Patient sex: M
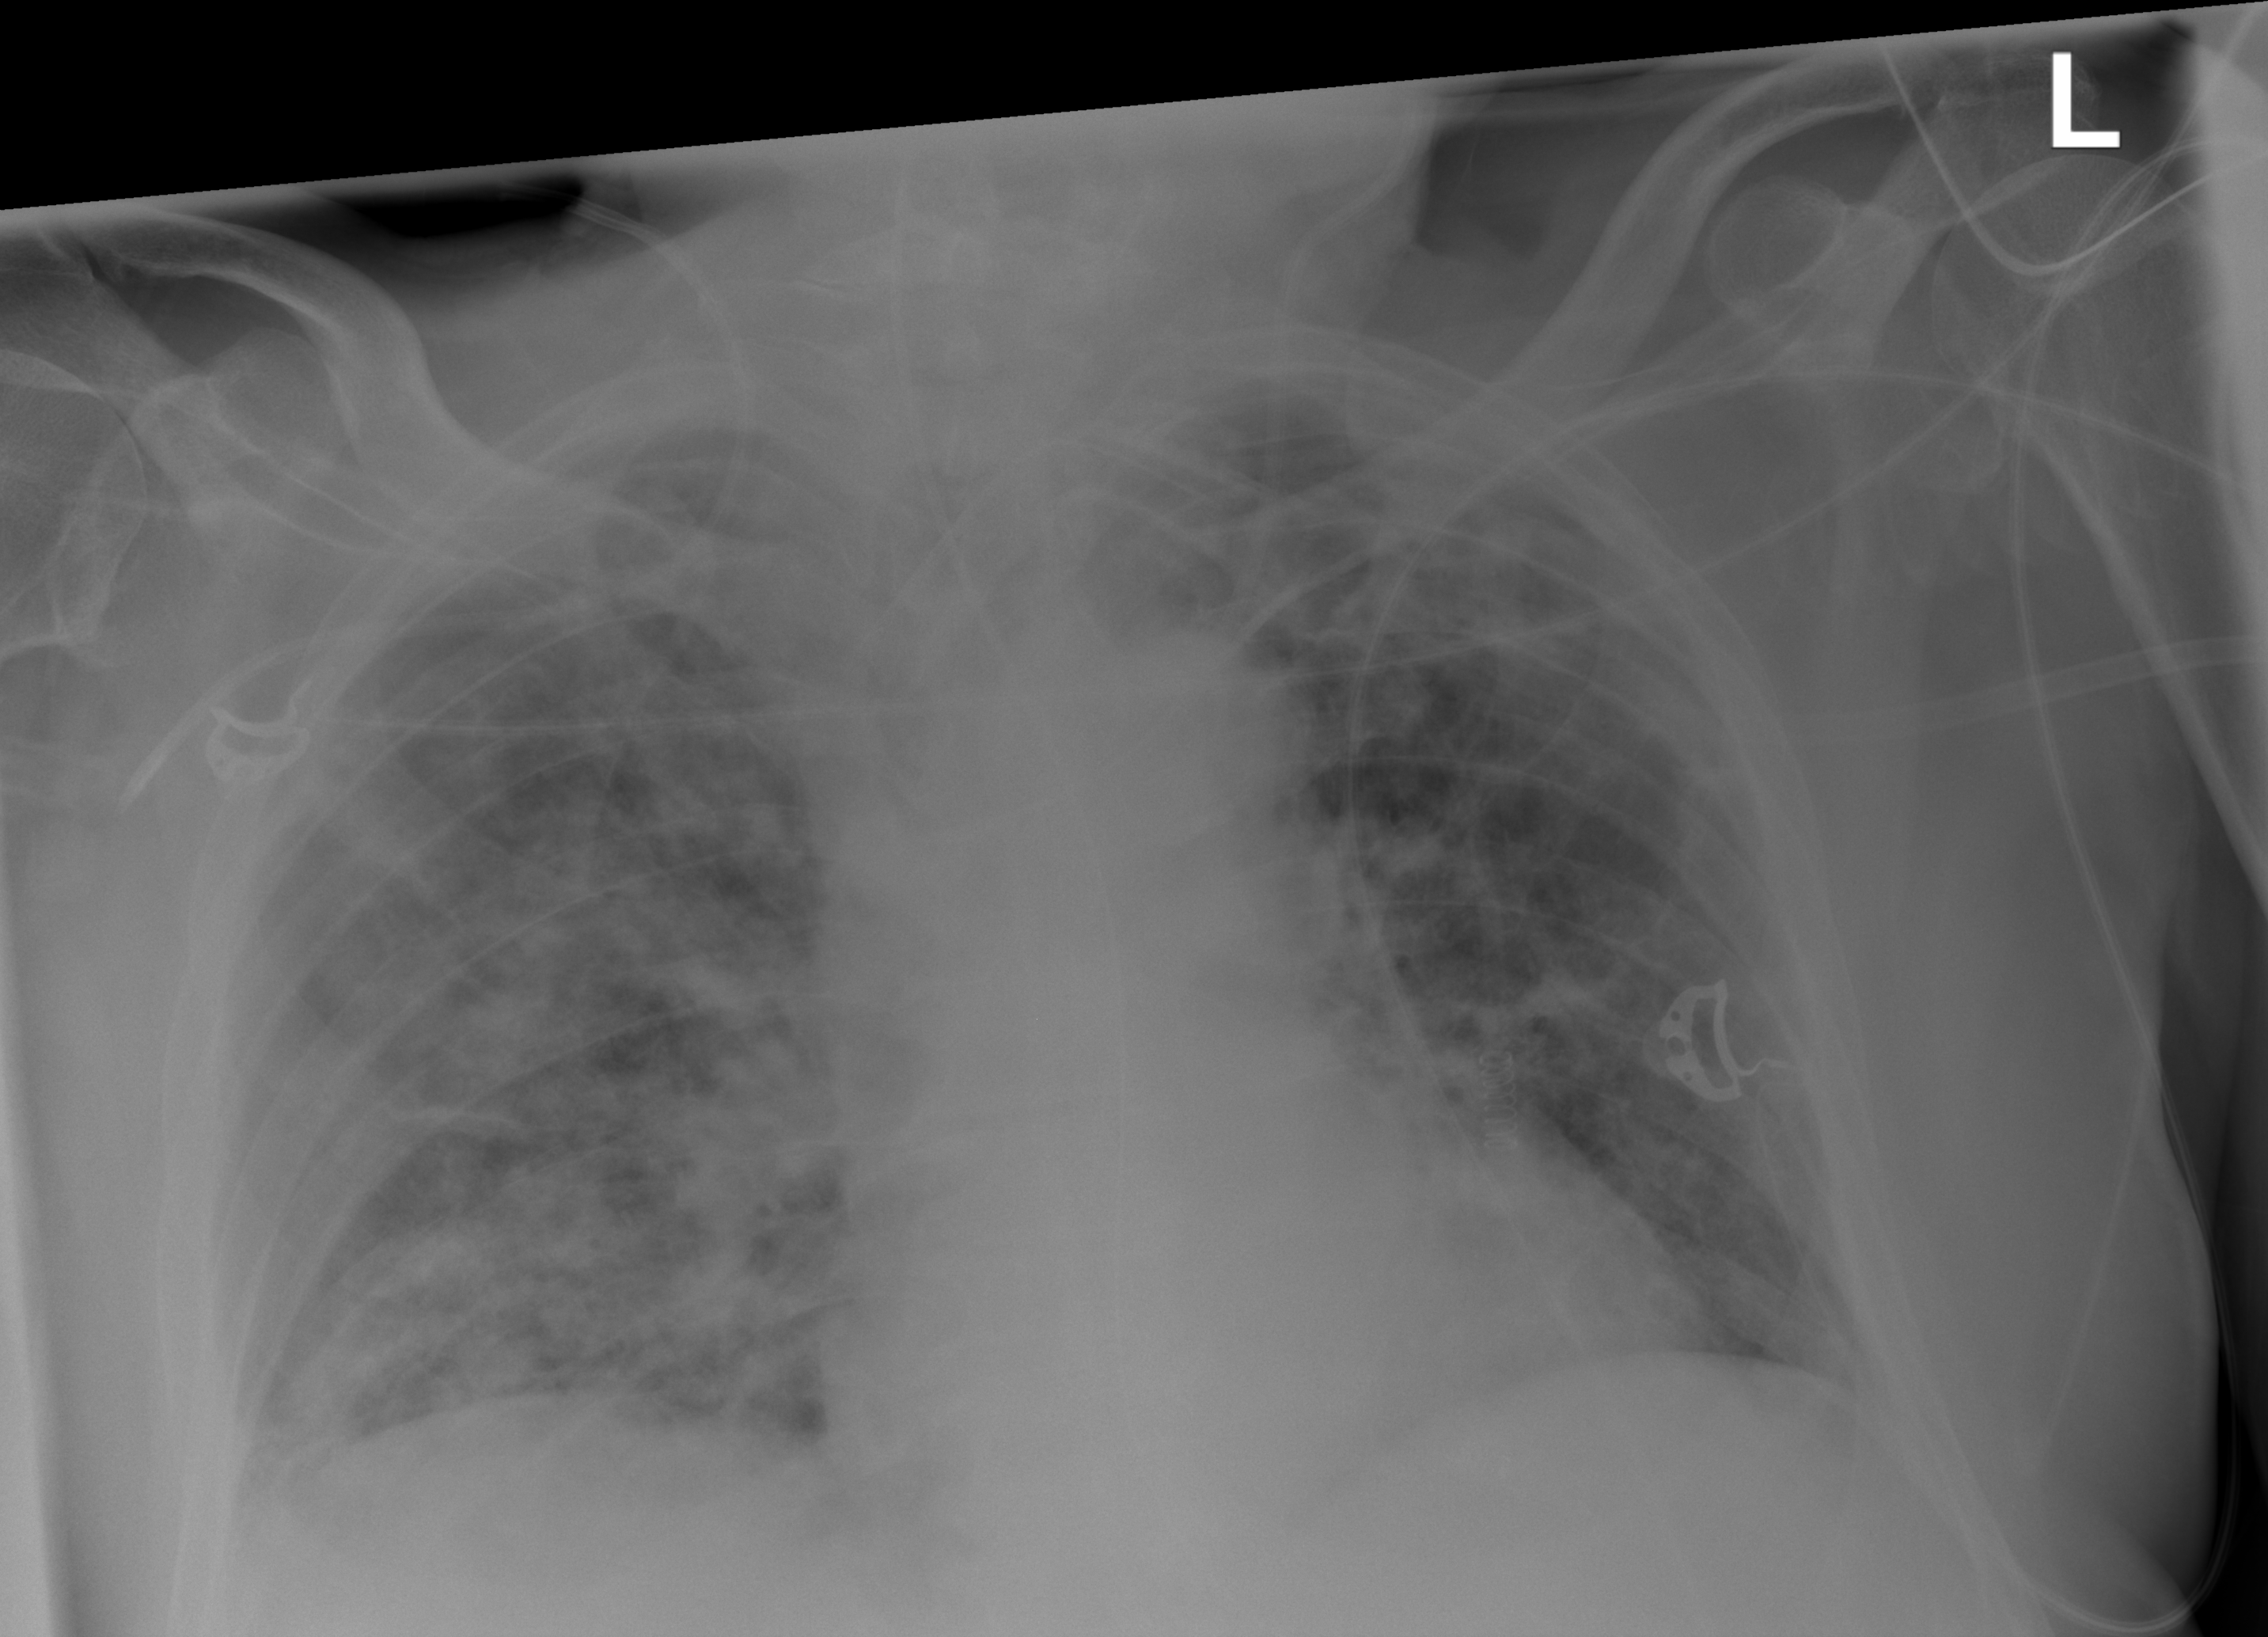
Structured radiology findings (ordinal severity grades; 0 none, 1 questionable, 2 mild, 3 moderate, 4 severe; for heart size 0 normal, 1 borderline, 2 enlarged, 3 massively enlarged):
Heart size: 1
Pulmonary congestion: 1
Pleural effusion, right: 0
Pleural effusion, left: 0
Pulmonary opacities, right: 3
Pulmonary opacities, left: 2
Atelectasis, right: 2
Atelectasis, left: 0